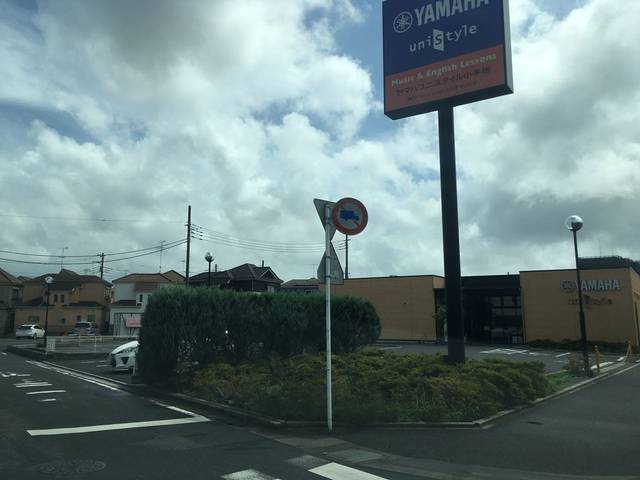
Region: Japan
Coordinates: 35.8, 139.448